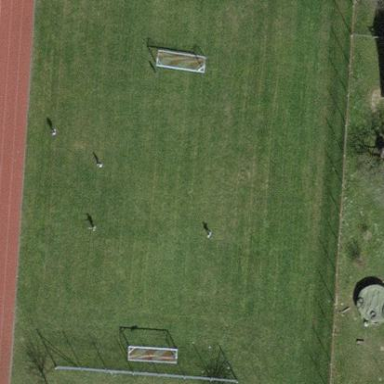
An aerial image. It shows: Soccer pitch designated for leisure and sports activities.